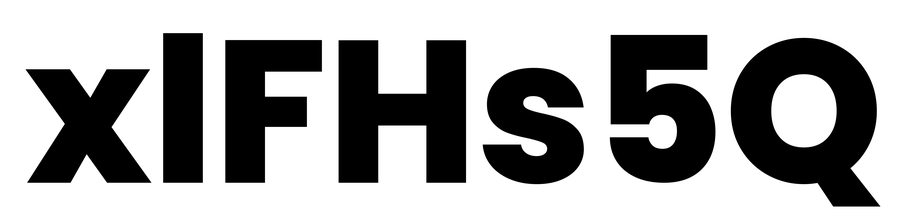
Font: Poppins-ExtraBold